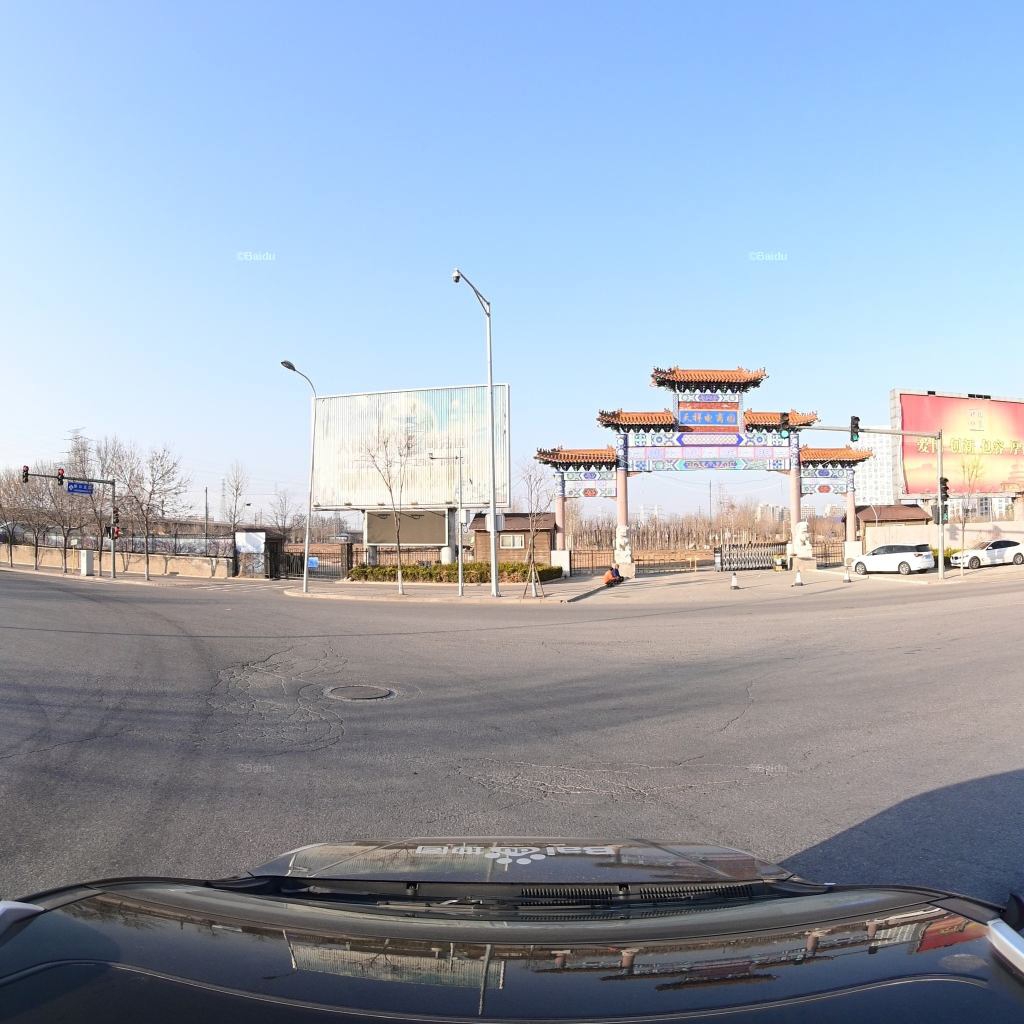
Region: Fengtai
Road damage annotations: transverse crack, longitudinal crack, alligator crack, longitudinal crack, alligator crack, manhole cover